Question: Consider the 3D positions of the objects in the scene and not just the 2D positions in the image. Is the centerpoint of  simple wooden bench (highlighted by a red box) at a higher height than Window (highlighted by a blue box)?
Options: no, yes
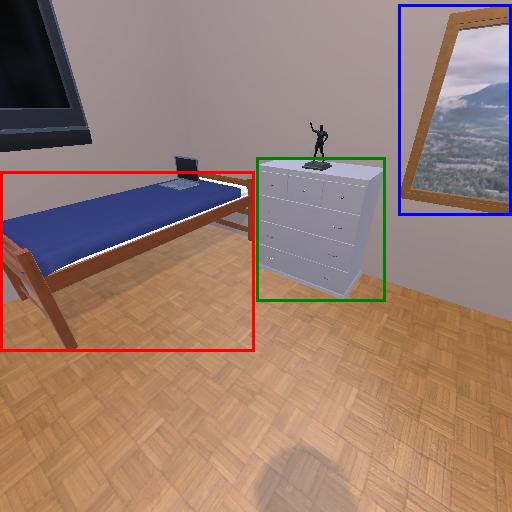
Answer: no